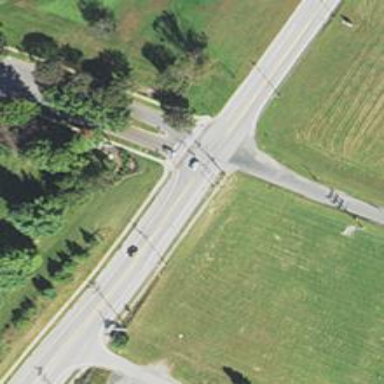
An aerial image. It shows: Uncontrolled crossing on the road.